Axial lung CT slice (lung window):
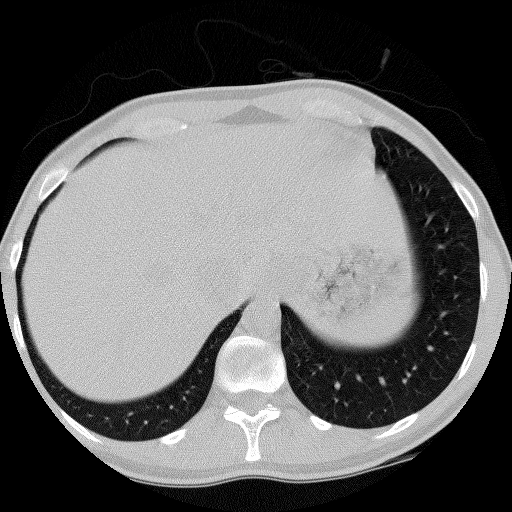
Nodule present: no